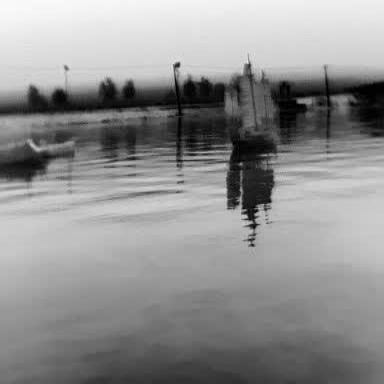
There are three objects shown in the infrared image, including a sailboat, a container_ship, and a liner.